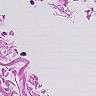
Metastatic tissue present: no